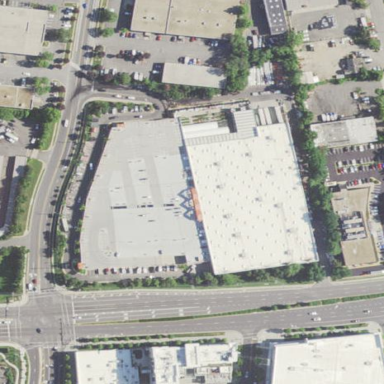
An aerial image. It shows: Retail building.